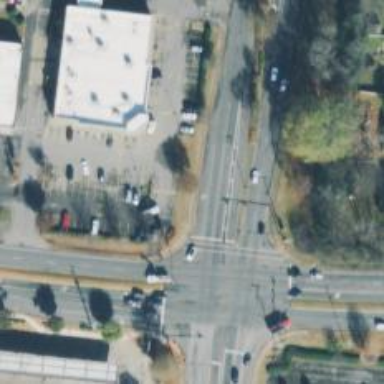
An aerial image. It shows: Marked crossing on the road.